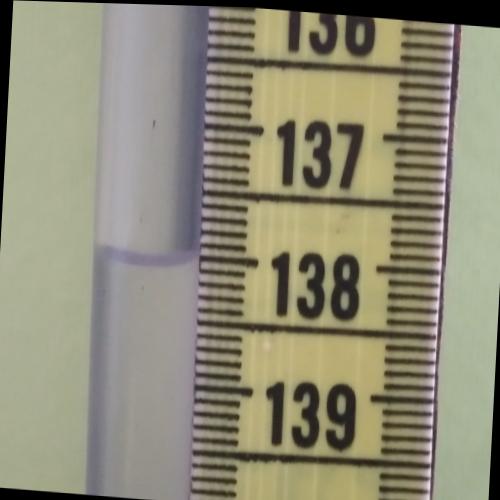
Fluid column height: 138.0 cm